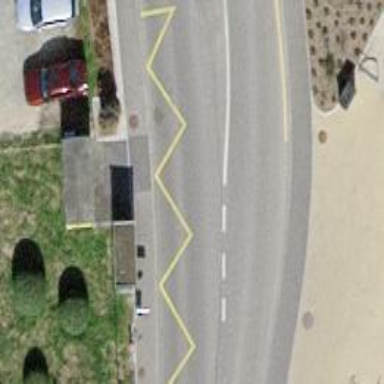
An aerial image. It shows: Sidewalk with asphalt surface leading to public transport platform. The platform has shelter.